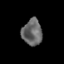
Tissue: skin
Cell type: Fibroblasts
Senescence score: 0.7064
Nuclear area (px): 512
Mean DAPI intensity: 103.162